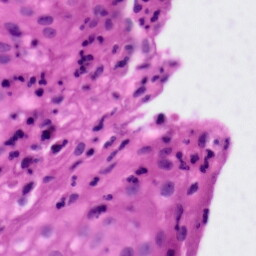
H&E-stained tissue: Tonsil